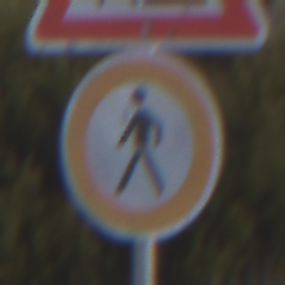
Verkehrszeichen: VerbotFussgaenger
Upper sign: Arbeitsstelle
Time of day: Dusk
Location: Outdoor (Nature)
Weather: Clear
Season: NotSpecified
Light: Natural